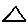
Label: triangle